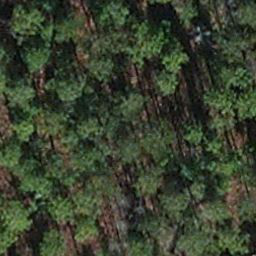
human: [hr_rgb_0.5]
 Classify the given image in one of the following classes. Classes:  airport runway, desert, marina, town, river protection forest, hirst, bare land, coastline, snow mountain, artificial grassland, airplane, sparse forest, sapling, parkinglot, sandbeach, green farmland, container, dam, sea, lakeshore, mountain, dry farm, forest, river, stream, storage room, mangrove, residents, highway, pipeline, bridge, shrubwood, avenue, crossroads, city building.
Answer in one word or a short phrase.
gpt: sapling